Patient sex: M
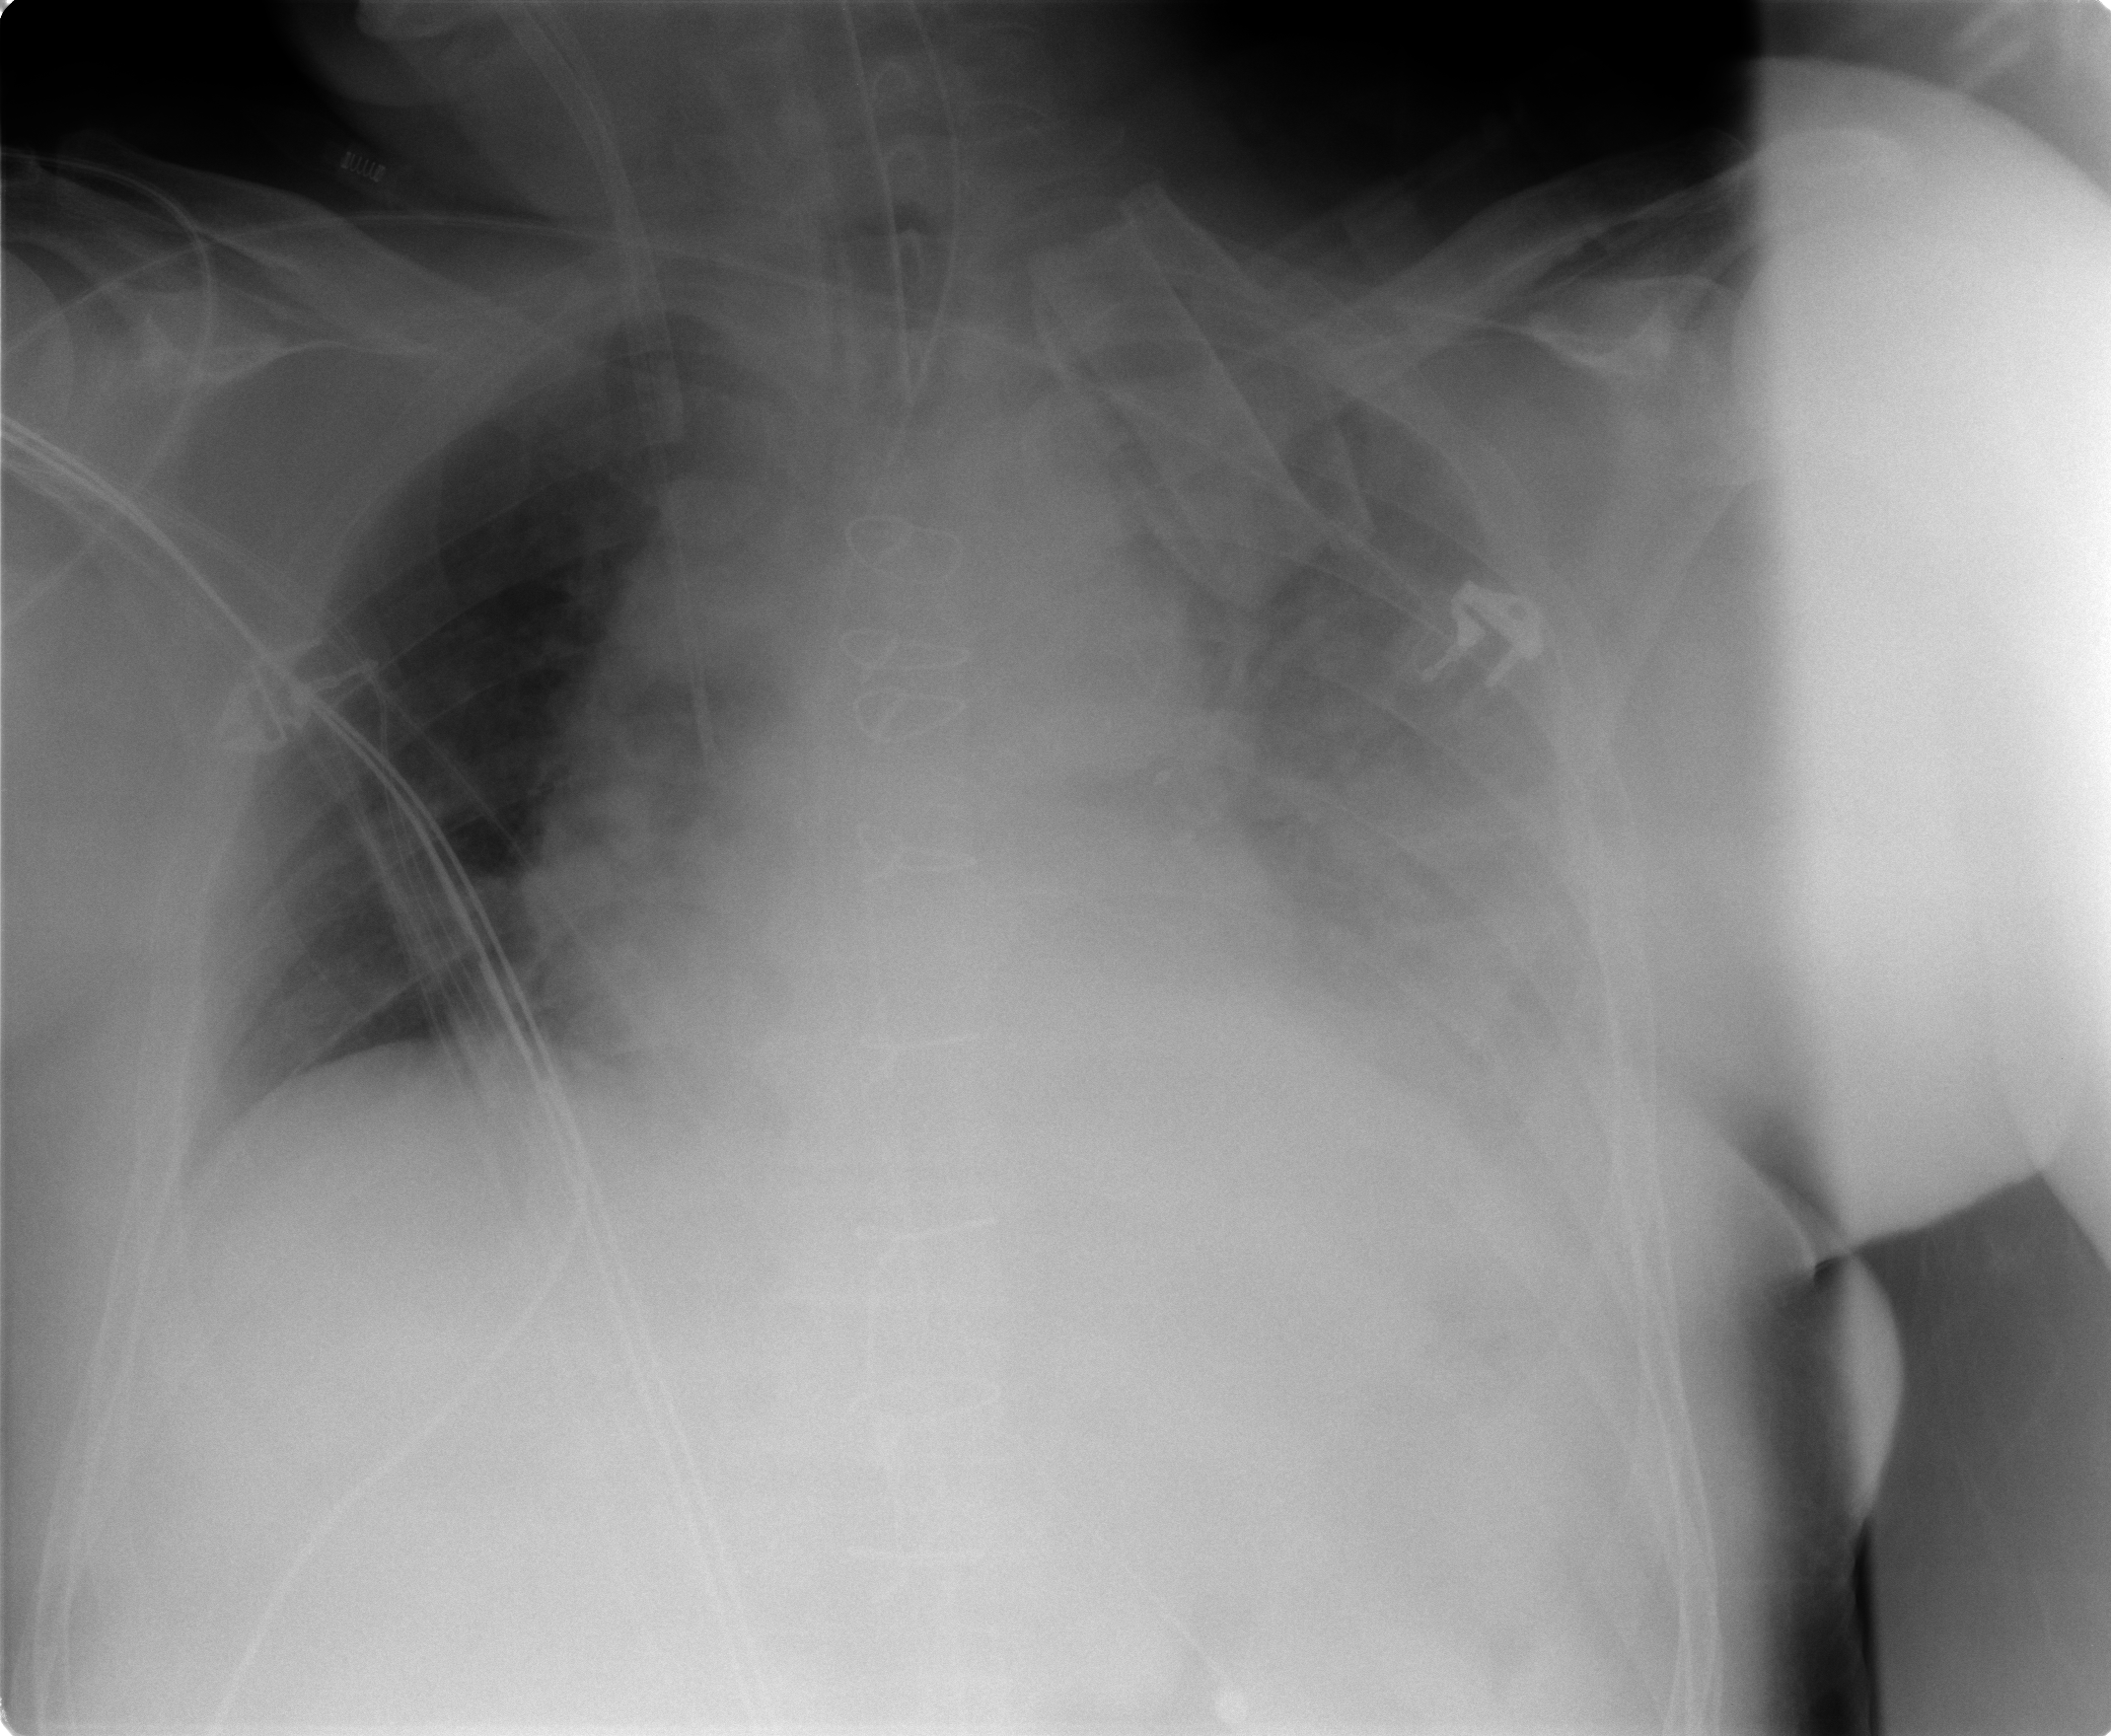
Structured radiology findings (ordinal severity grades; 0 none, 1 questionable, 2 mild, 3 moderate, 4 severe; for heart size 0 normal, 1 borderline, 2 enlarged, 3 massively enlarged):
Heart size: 0
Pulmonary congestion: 1
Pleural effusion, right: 0
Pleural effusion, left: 2
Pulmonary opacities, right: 0
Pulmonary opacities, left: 0
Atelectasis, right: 2
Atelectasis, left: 2